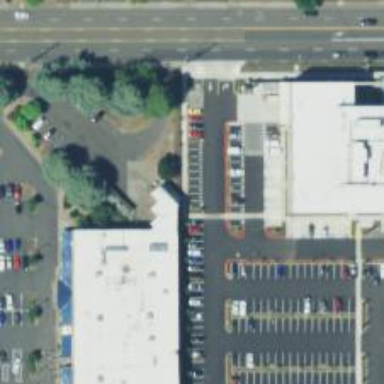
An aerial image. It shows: Parking space is available.